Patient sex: M
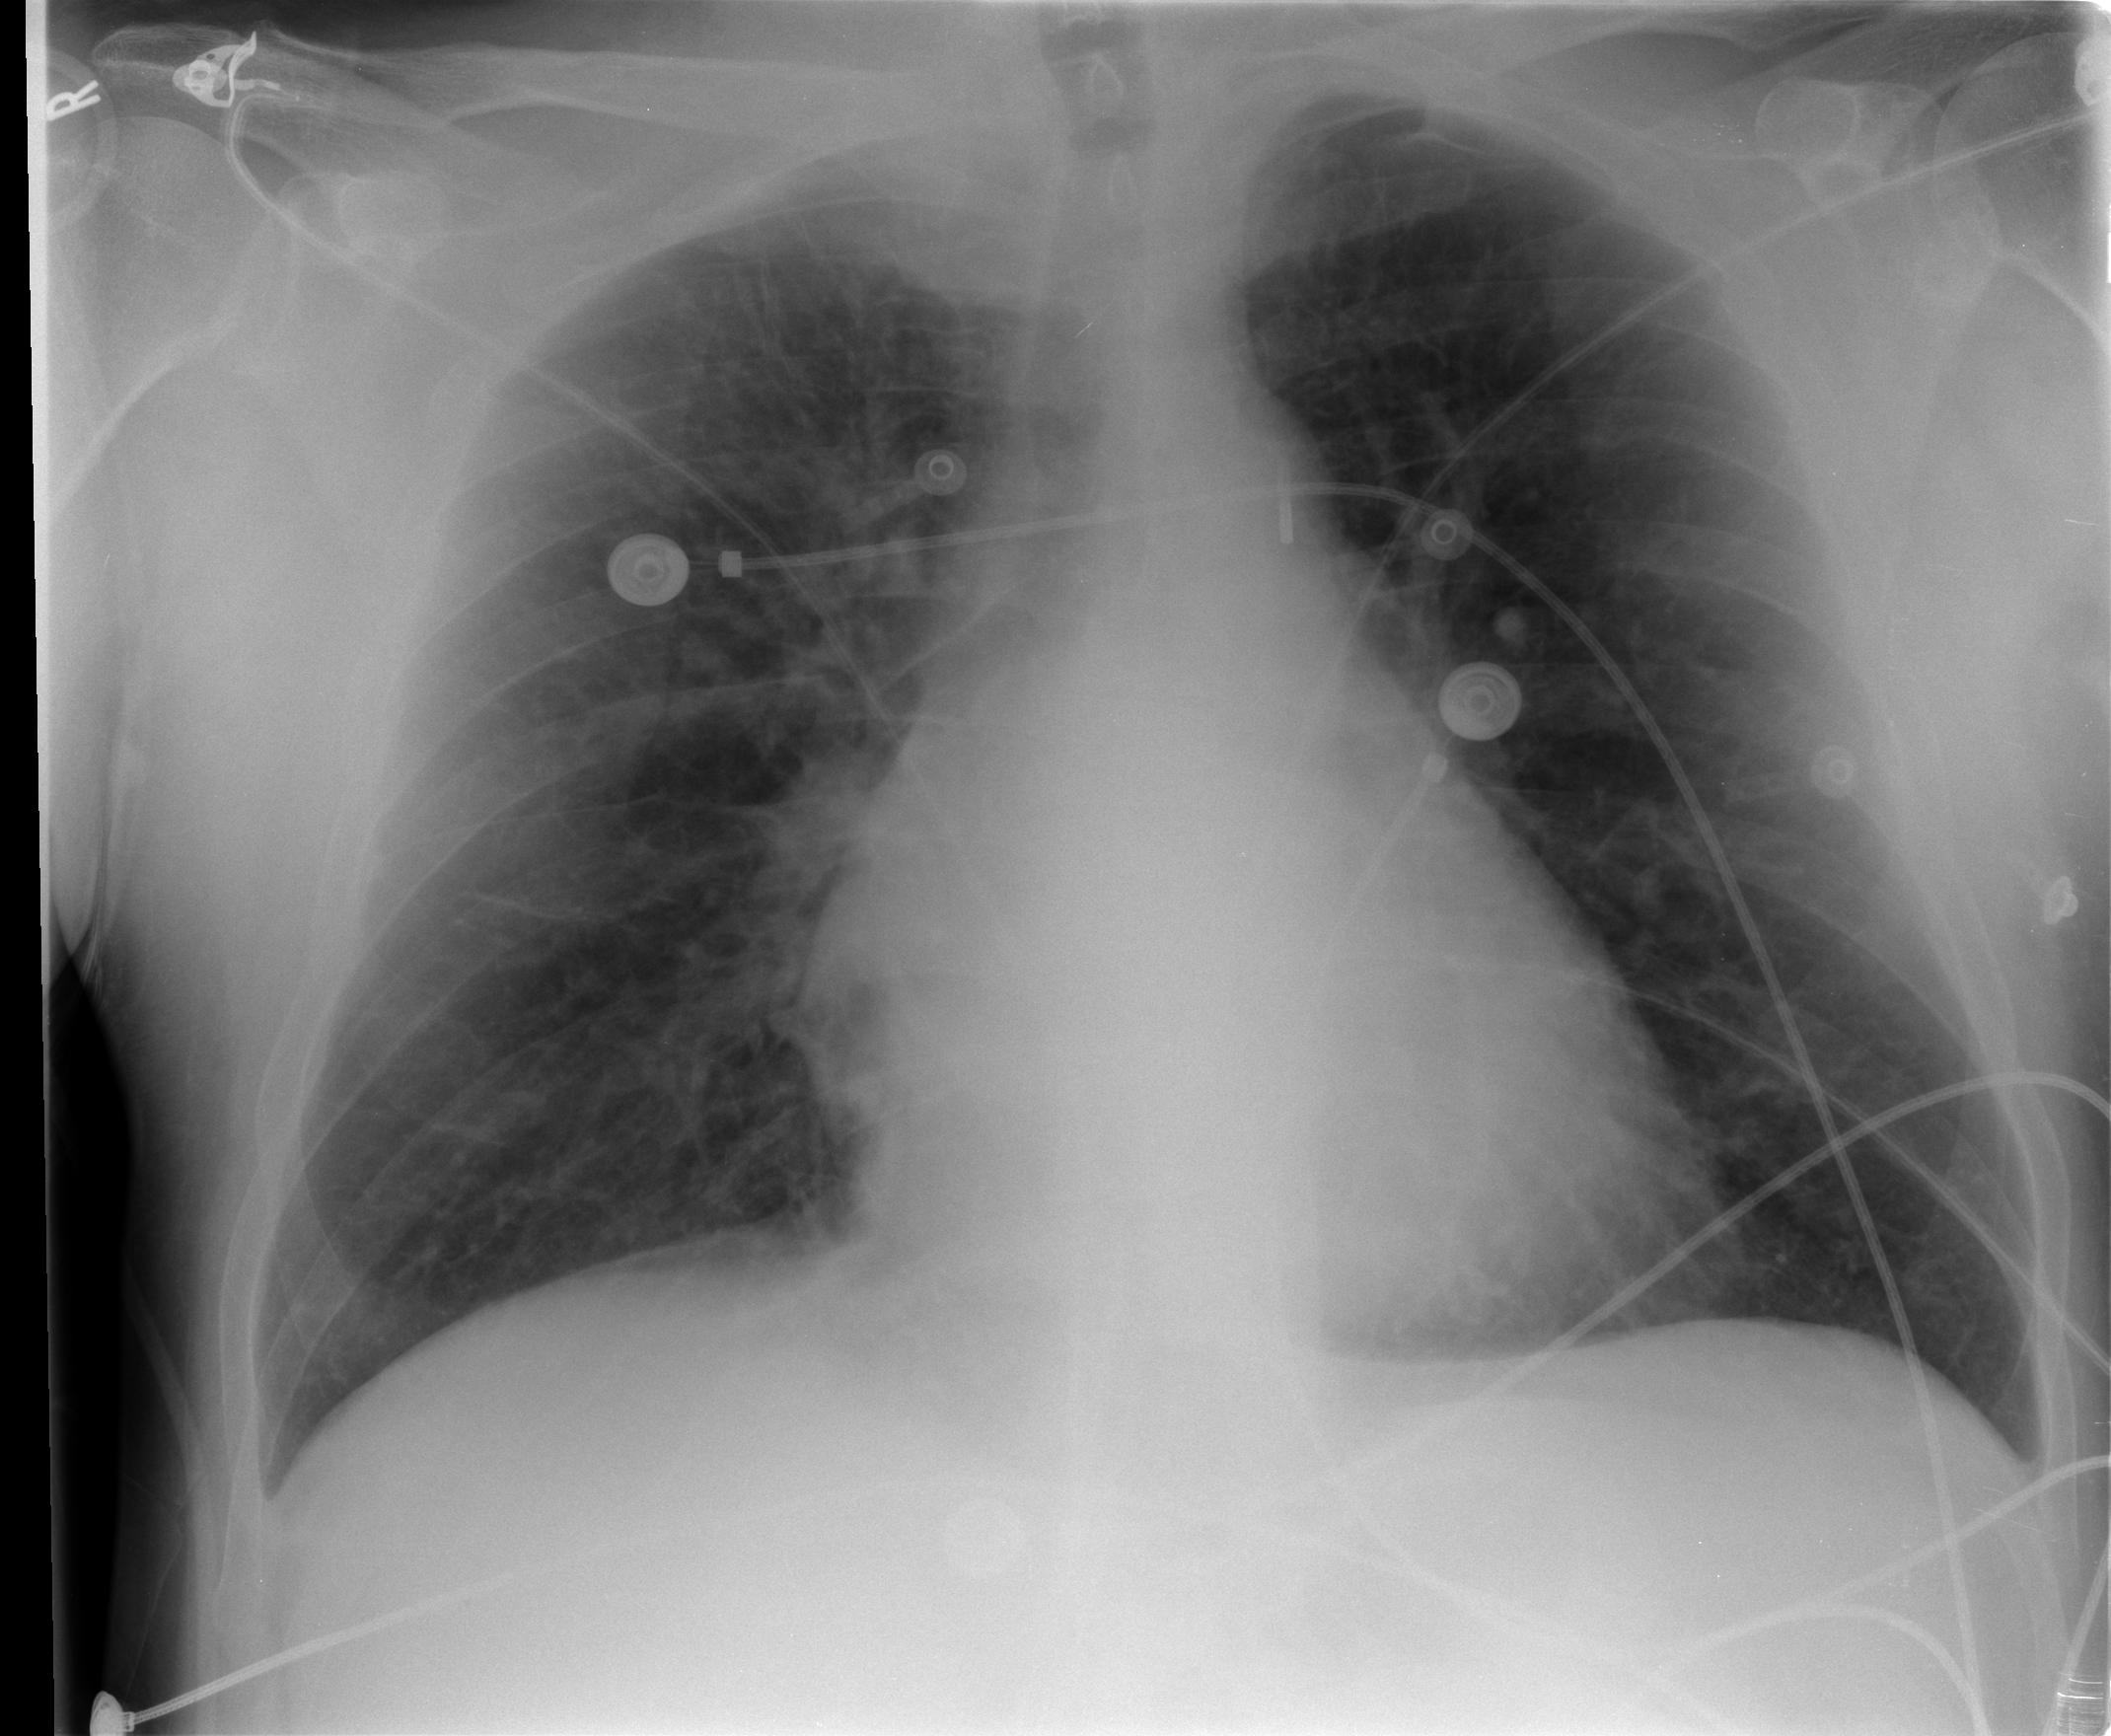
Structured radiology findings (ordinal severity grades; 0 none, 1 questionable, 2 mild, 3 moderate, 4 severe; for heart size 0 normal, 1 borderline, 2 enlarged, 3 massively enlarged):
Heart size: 0
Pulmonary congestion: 1
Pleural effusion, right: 0
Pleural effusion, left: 0
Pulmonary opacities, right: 0
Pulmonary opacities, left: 0
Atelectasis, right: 0
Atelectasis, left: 0